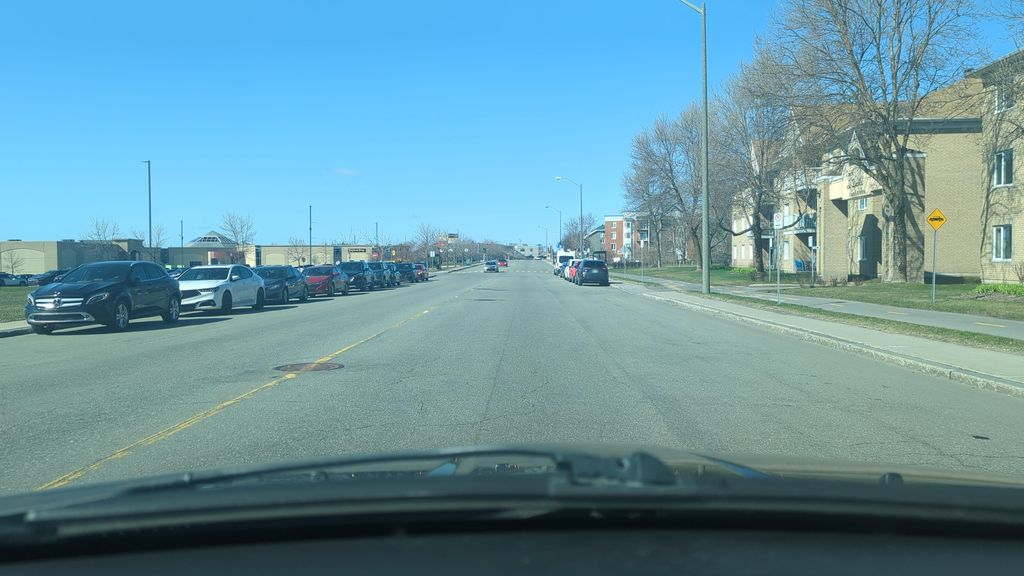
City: quebec_city